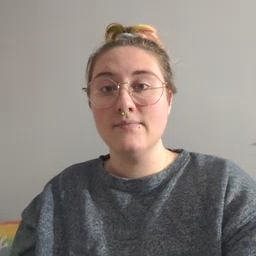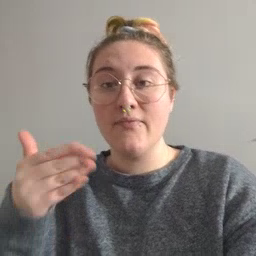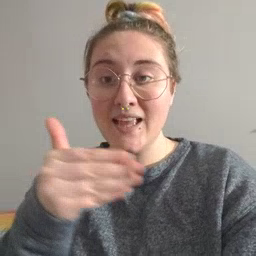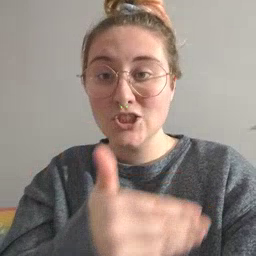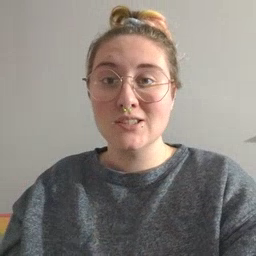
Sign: fish